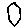
Label: hexagon